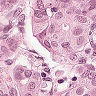
Metastatic tissue present: yes